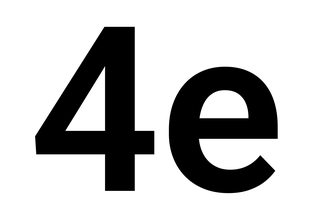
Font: Roboto_SemiBold